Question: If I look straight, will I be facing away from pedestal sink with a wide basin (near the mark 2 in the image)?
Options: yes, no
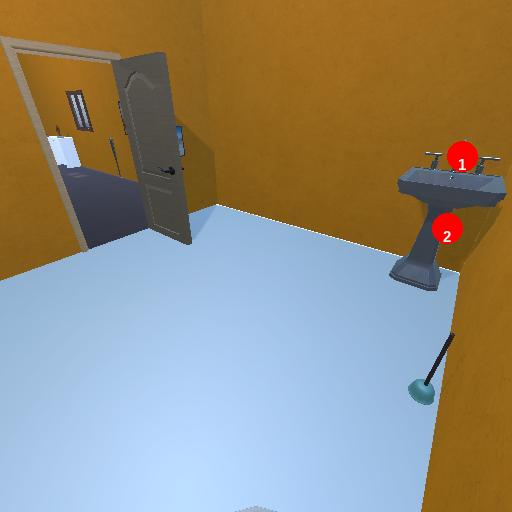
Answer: yes